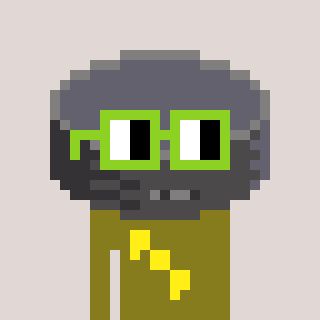
a pixel art character with square light green glasses, a hockey puck-shaped head and a gunk-colored body on a warm background